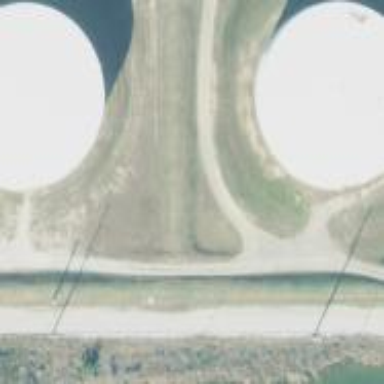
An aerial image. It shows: Storage tank building.